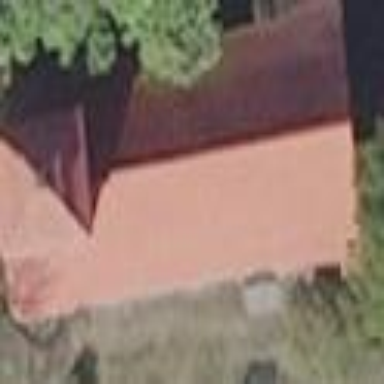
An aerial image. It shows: Chapel that serves as place of worship.